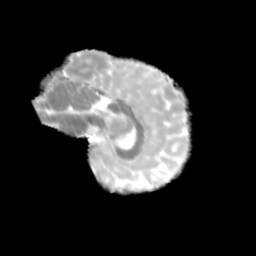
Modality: MD
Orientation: sagittal
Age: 12
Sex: female
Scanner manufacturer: siemens
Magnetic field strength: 3 T
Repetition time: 3.8 s
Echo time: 0.07 s